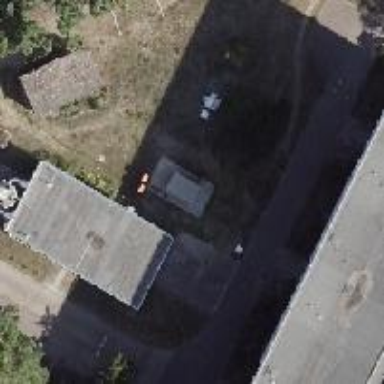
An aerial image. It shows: Minor distribution substation.